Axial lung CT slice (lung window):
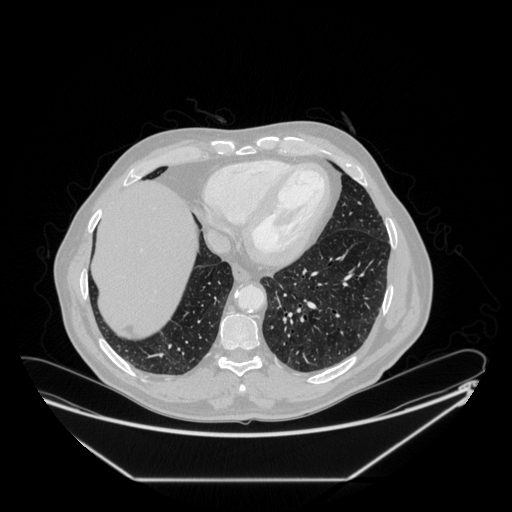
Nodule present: no